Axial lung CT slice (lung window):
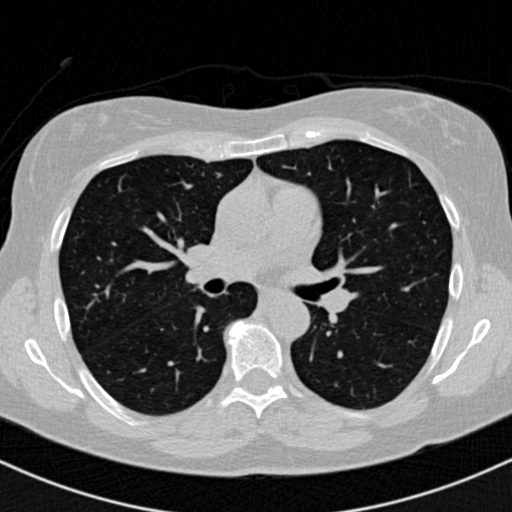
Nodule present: no